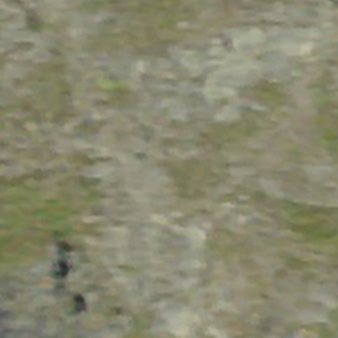
Label: other